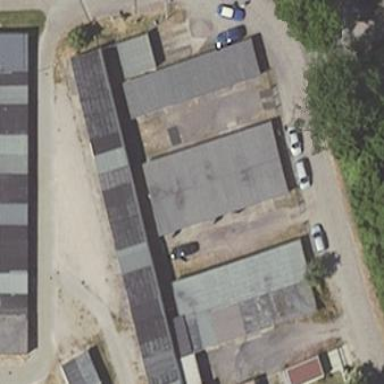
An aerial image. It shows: Building with flat gray roof.